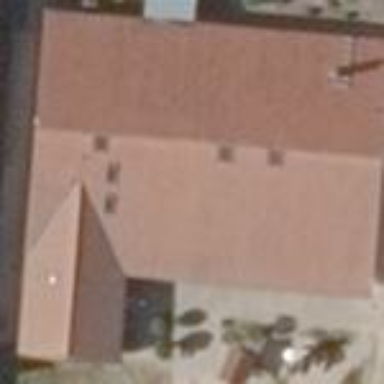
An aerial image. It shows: Kindergarten building.